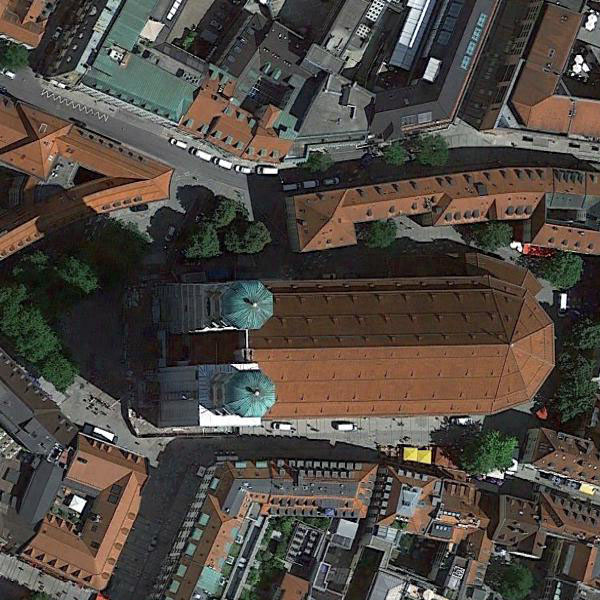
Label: Church